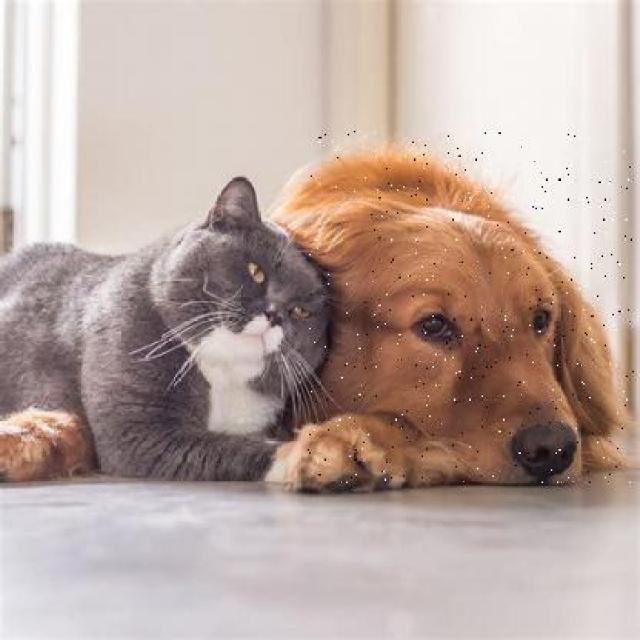
Healthy canine skin — no visible lesions, inflammation, or abnormalities. The skin and coat appear normal.